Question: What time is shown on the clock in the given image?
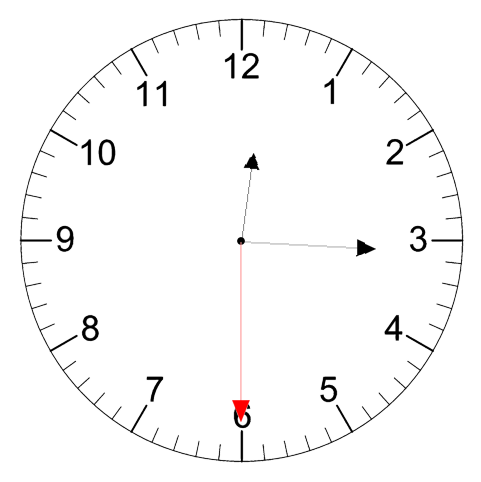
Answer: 12:15:30